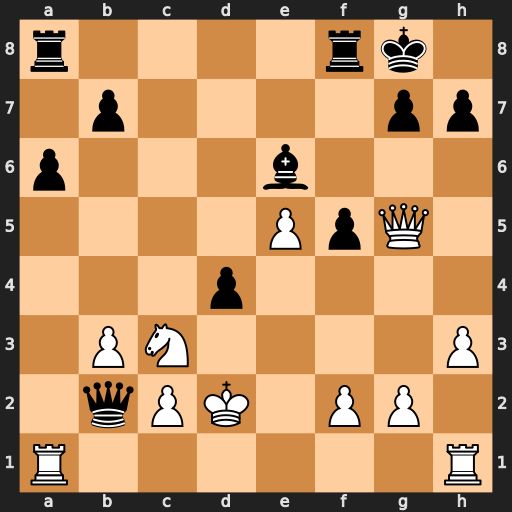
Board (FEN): r4rk1/1p4pp/p3b3/4PpQ1/3p4/1PN4P/1qPK1PP1/R6R
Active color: w
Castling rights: -
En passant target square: -
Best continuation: Na4 Qxa1 Rxa1